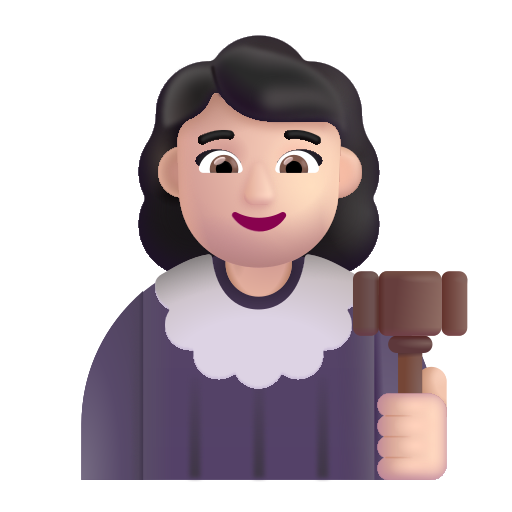
woman judge color light